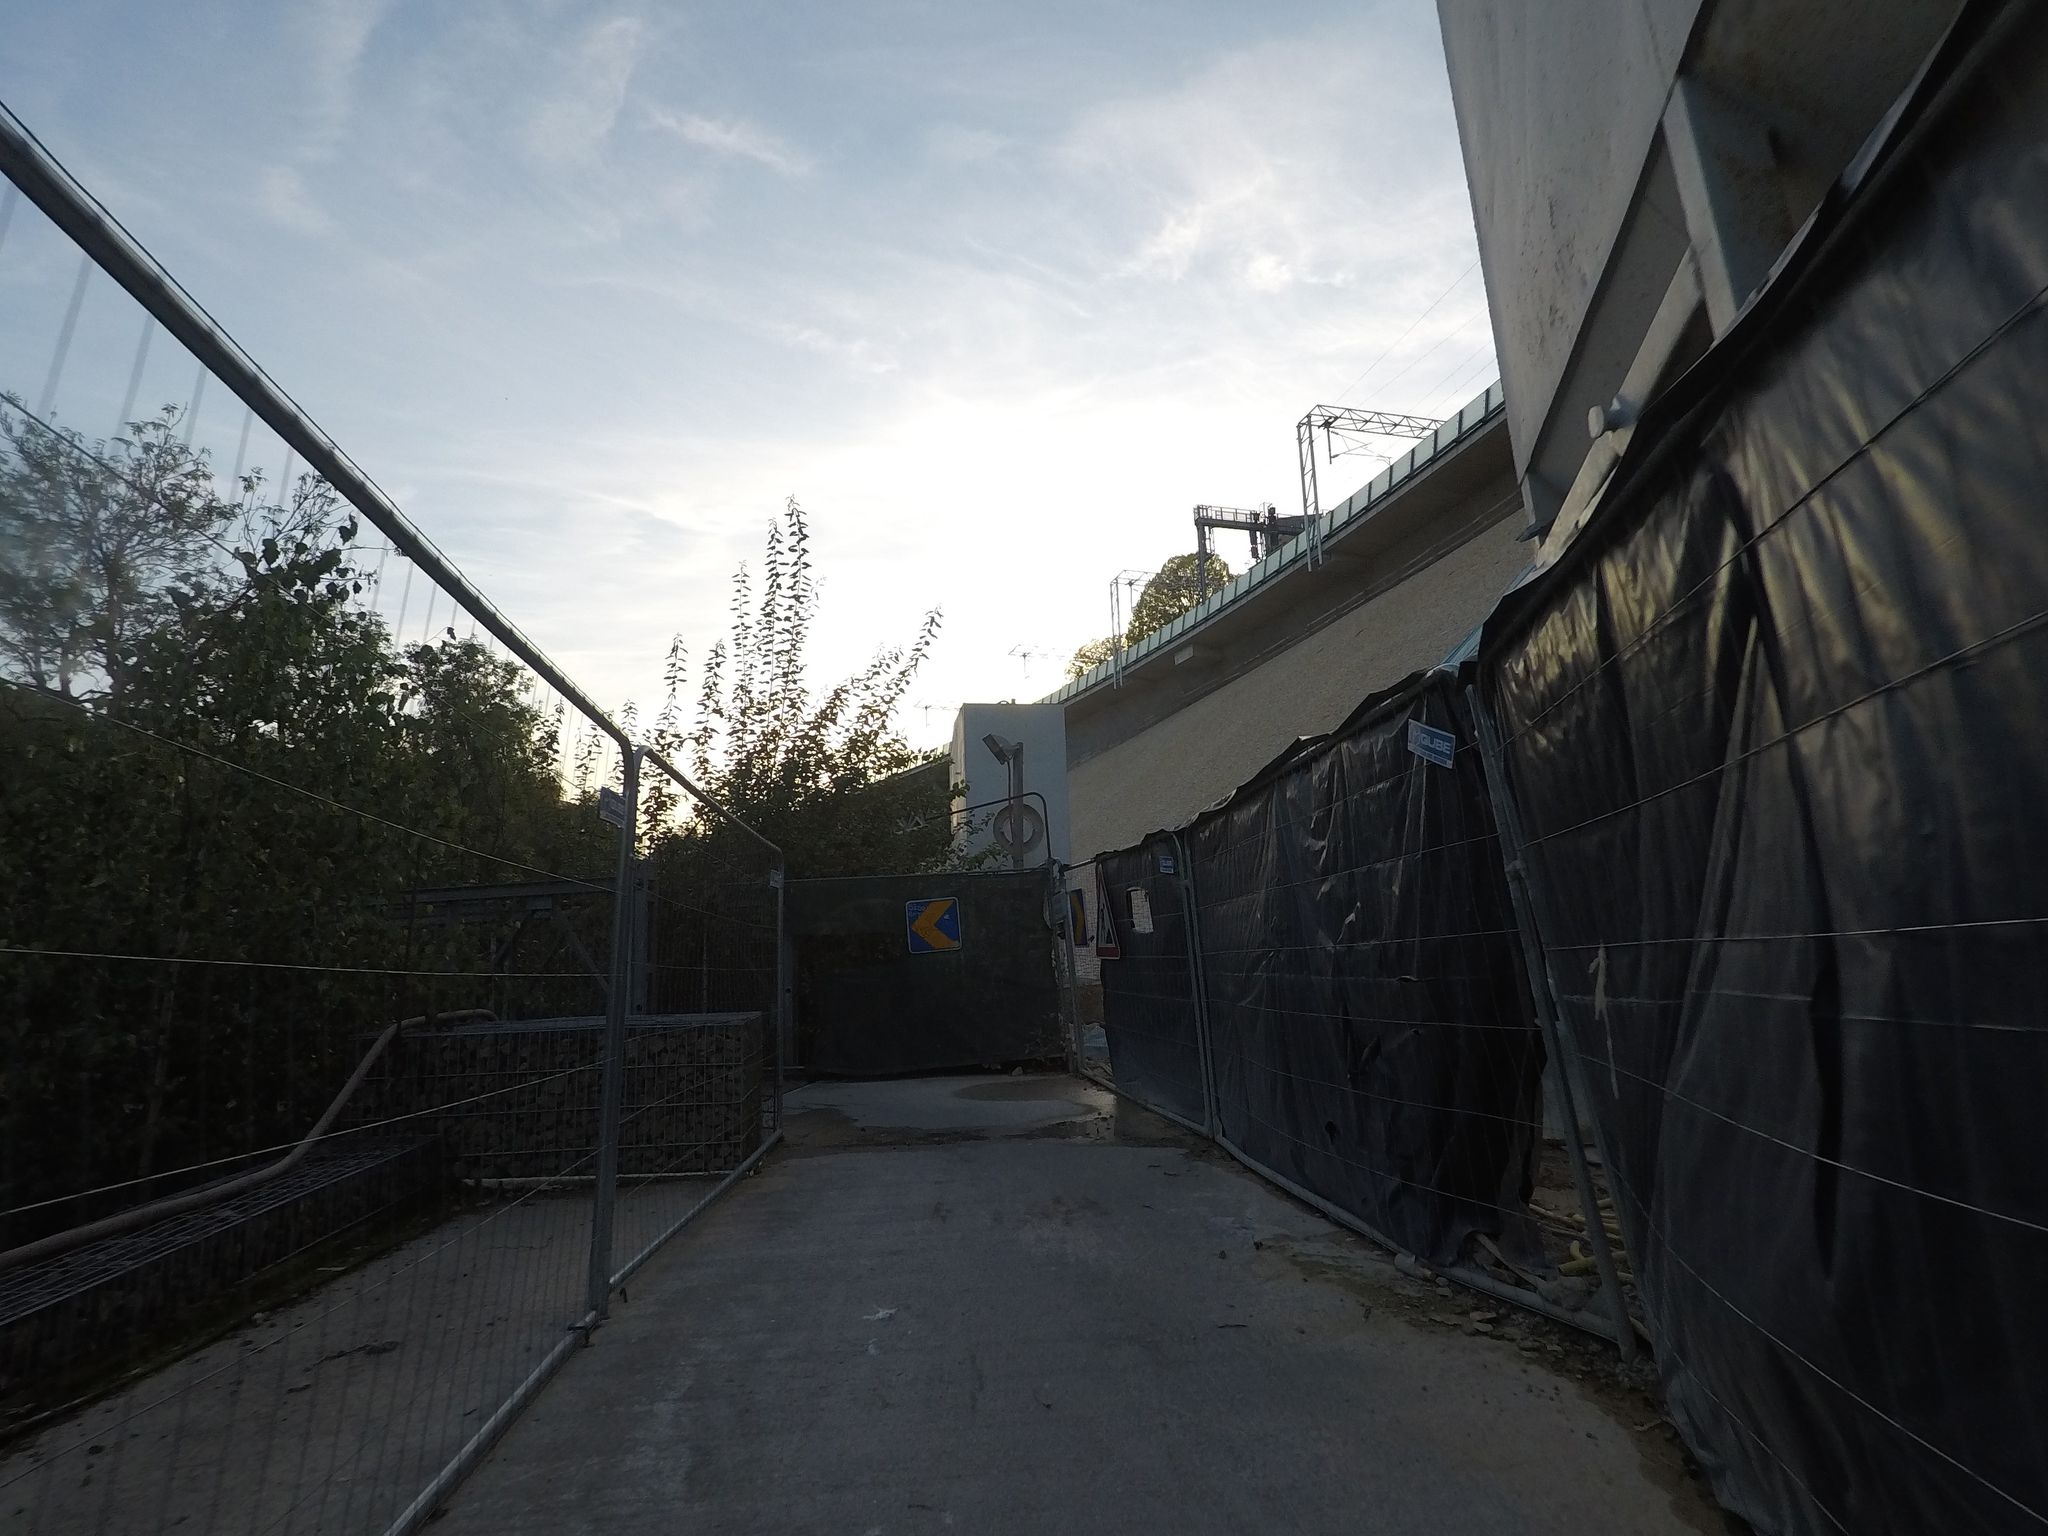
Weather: clear
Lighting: day
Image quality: good
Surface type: cycling surface
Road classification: cycleway, path
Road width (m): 2, 1
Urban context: urban centre
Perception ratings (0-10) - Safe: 0.29, Lively: 3.53, Beautiful: 5.31, Boring: 8.46, Depressing: 6.26, Wealthy: 0.22